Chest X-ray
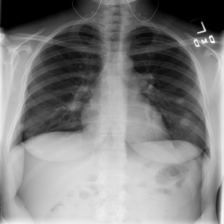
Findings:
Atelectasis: negative
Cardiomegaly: negative
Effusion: negative
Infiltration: negative
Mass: positive
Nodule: negative
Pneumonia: negative
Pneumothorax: negative
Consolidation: negative
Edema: negative
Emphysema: negative
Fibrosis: negative
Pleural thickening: negative
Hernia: negative